Field crop: maize
Growth stage: 2
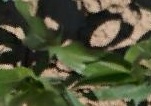
Species: maize